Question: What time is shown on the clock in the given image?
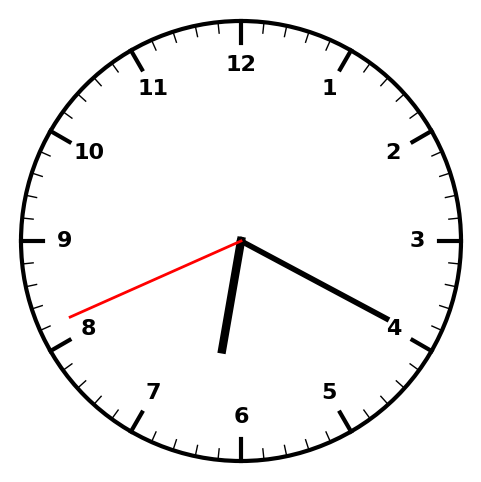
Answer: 06:19:41